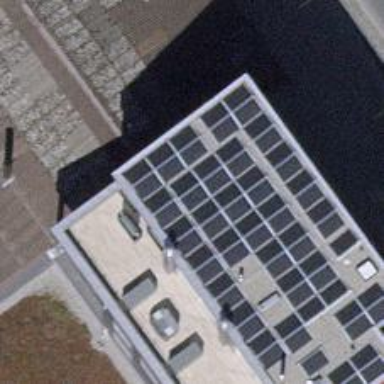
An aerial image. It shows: Solar power generator utilizing photovoltaic technology with solar photovoltaic panels.